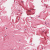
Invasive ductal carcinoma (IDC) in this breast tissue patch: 0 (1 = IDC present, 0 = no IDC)